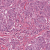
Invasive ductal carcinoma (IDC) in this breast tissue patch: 1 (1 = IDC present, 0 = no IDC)